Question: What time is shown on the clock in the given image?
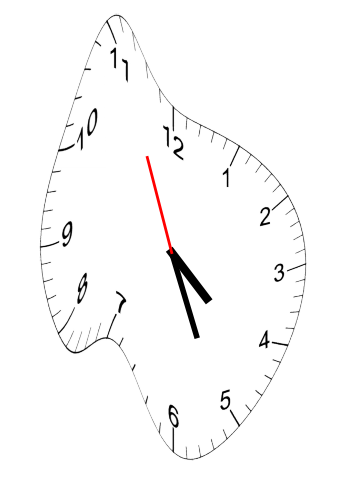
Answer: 04:25:56